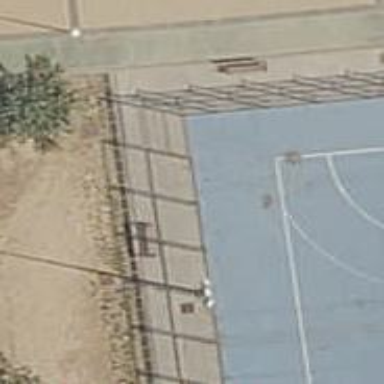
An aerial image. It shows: Brown bench in the vicinity.